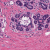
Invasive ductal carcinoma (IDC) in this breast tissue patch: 0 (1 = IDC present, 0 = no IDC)